Question: How would I style a quote with those huge quotation marks?
I have tried most of the examples shown online. Using Block quote with the :before and :after css styles. The issue I'm having is avoiding the use of a image in div's wrapped around text, because of responsiveness. I'm also using the Twitter Bootstrap framework.
The Quote in html:
'''
<div class="container">
<blockquote><h3>Whenever you see a successful business, someone once made a courageous decision. ~Peter F. Drucker</h3></blockquote>
</div>
'''
And the css:
'''
blockquote {
border:none;
font-family:Georgia, "Times New Roman", Times, serif;
margin-bottom:-30px;
}
blockquote h3 {
font-size:21px;
}
blockquote h3:before {
content: open-quote;
font-weight: bold;
font-size:100px;
color:#889c0b;
}
blockquote h3:after {
content: close-quote;
font-weight: bold;
font-size:100px;
color:#889c0b;
}
'''

The problem is getting to look like this example.Although the responsiveness does sort of work. The Quotation marks are not positioned diagonally from one another
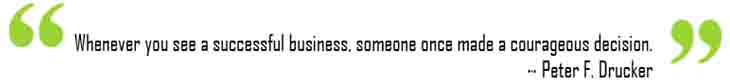
Answer: Although it's not clear after reading your question I guess you want to change the shape of quotation marks.
Pick a proper <URL> and add a 'quotes' property. E.g.
'''
blockquote {
border:none;
font-family:Georgia, "Times New Roman", Times, serif;
margin-bottom:-30px;
quotes: "C""D""8""9";
}
blockquote h3 {
font-size:21px;
}
blockquote h3:before {
content: open-quote;
font-weight: bold;
font-size:100px;
color:#889c0b;
}
blockquote h3:after {
content: close-quote;
font-weight: bold;
font-size:100px;
color:#889c0b;
}
'''
'''
<div class="container">
<blockquote><h3>Whenever you see a successful business, someone once made a courageous decision. ~Peter F. Drucker</h3></blockquote>
</div>
'''
You may also want to change the 'font-family' so the shape of quotation marks is more suitable to your desires.
Here is <URL>.